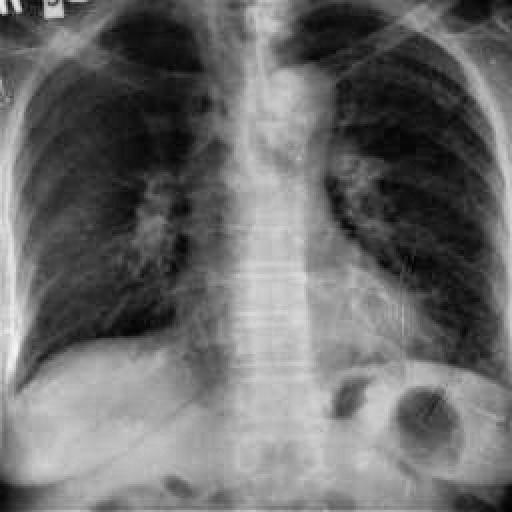
Finding: TUBERCULOSIS